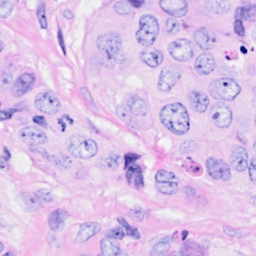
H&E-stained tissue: Breast